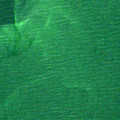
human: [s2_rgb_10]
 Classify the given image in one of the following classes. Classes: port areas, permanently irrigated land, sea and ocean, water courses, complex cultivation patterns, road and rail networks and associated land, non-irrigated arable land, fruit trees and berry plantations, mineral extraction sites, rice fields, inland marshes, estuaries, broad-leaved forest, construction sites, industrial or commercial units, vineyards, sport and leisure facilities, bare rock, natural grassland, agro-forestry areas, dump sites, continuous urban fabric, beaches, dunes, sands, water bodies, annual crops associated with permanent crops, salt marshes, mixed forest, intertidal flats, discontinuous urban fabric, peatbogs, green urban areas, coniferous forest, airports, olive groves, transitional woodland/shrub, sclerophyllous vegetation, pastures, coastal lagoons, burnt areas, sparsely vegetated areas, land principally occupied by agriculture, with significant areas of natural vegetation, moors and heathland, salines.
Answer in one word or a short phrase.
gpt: sea and ocean